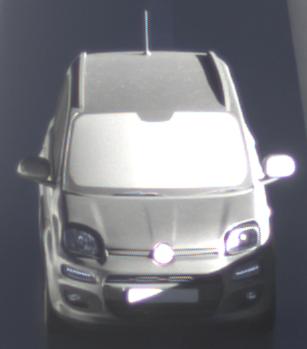
Make: Fiat
Model: Panda 1.2 8V
Detailed model: Panda (312)
Model produced from: 2013/02
Model produced until: 2013/12
Doors: 5
Color: gray
Road condition: wet road
Daytime: morning or afternoon
Contrast: high contrast